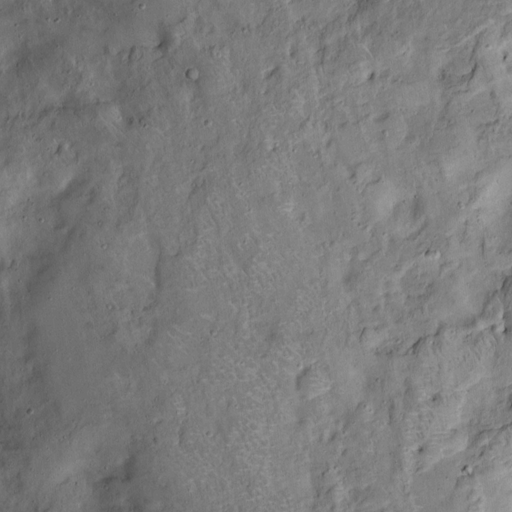
Objects detected: cone, cone